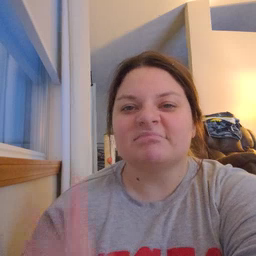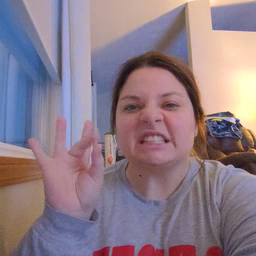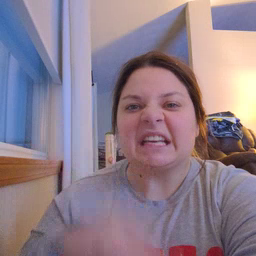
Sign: sticky